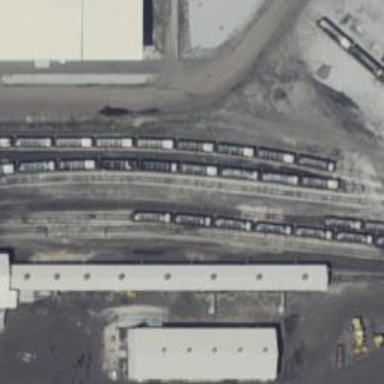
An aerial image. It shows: Railway spur service.